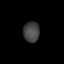
Tissue: lung
Cell type: Myeloid cells
Senescence score: 0.2105
Nuclear area (px): 329
Mean DAPI intensity: 66.617